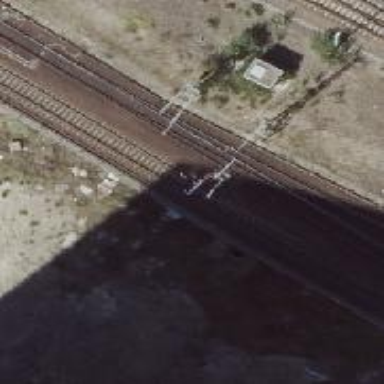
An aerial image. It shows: Solitary milestone along the railway.